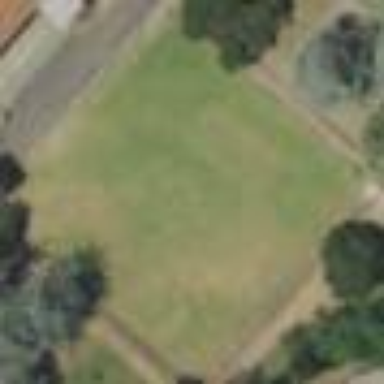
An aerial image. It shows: Lawn bowling pitch for leisure play.